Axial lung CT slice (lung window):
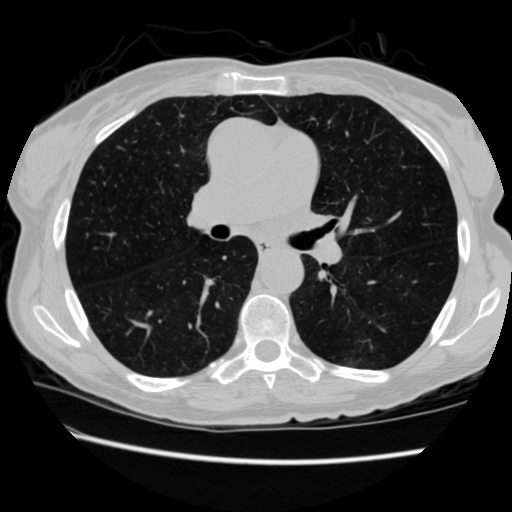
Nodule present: no